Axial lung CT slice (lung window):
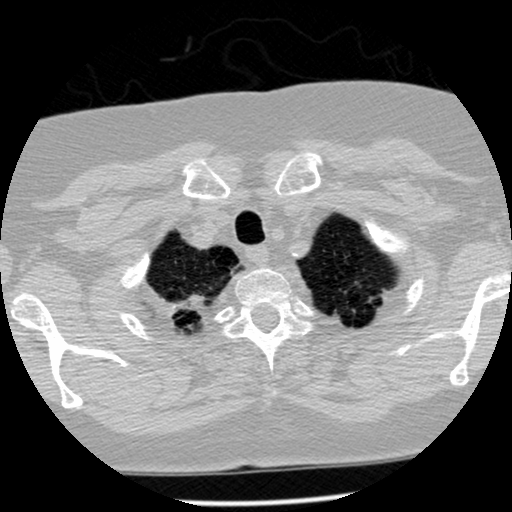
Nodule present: no